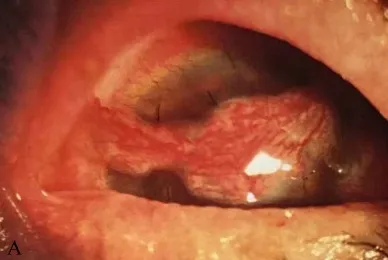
(A) Anterior chamber irrigation of the right eye, and autologous conjunctival flap covering the cornea 13 days after surgery.
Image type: medical_photograph (oral_photograph)